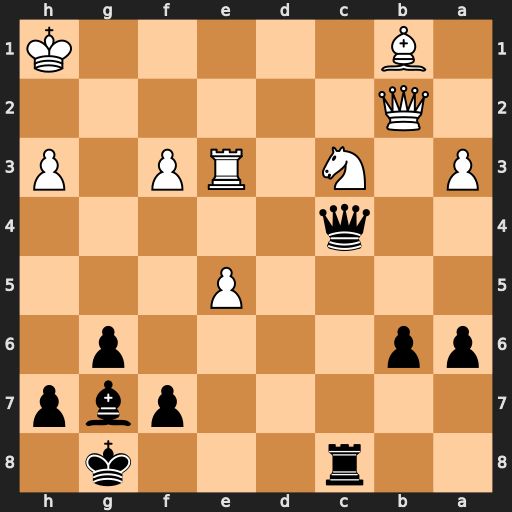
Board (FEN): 2r3k1/5pbp/pp4p1/4P3/2q5/P1N1RP1P/1Q6/1B5K
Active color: b
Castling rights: -
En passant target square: -
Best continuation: Qf1+ Kh2 Bh6